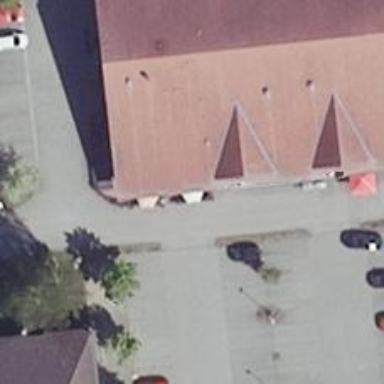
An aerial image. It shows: Fast food establishment.